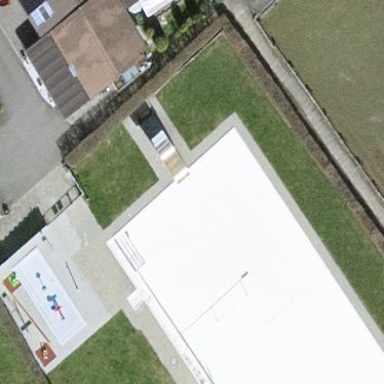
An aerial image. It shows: Swimming pool within leisure land area designed for swimming activities.